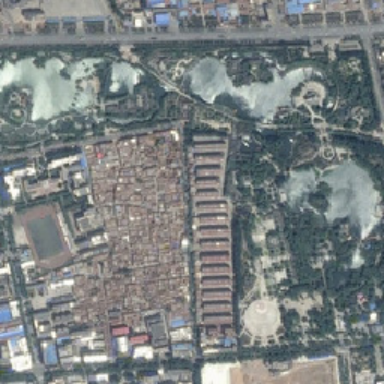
There are three laked in the l shaped park .